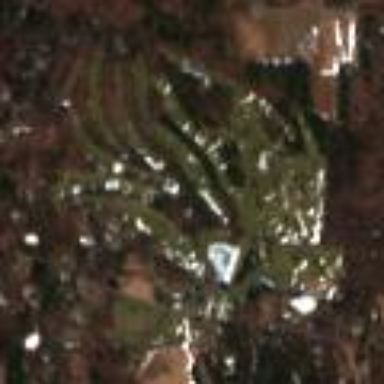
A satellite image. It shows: Golf course.